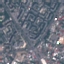
Land use / land cover class: Residential